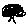
Label: tree